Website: bh-photo
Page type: customer-info-address
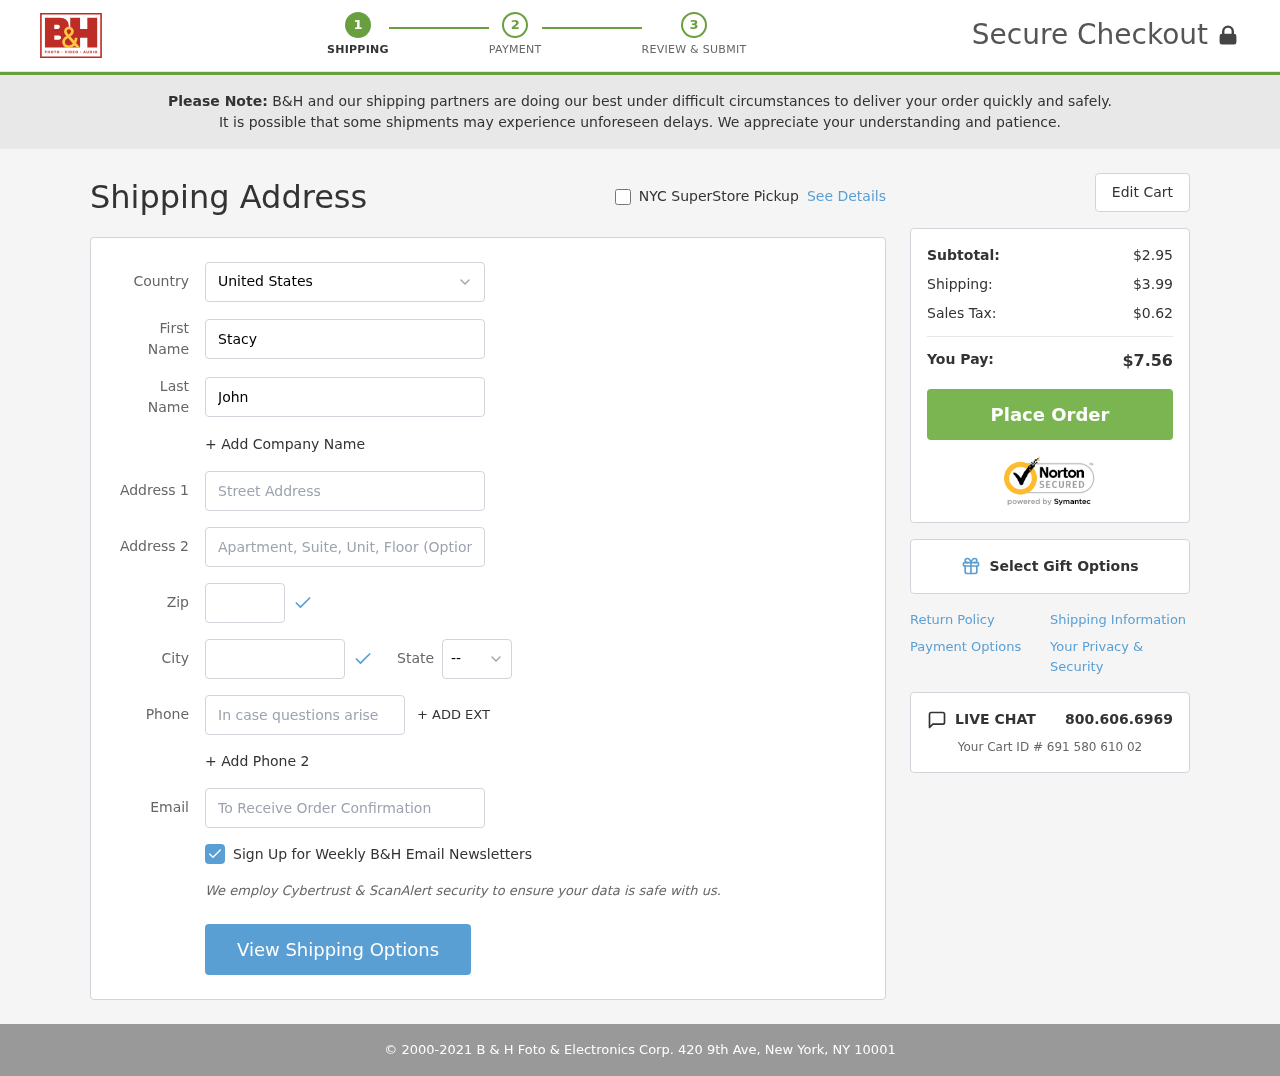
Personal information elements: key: PII_CITY
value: Port Eric
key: PII_COUNTRY
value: United States
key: PII_EMAIL
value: stacy_johnston@hotmail.com
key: PII_FIRSTNAME
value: Stacy
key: PII_LASTNAME
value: Johnston
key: PII_PHONE
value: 7535364743
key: PII_POSTCODE
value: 76464
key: PII_STATE_ABBR
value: NJ
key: PII_STREET
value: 404 Cox Prairie Apt. 972
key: PII_STREET2
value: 20719 Michael Circle Apt. 578
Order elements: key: ORDER_SUBTOTAL
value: $2.95
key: ORDER_SHIPPING_COST
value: $3.99
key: ORDER_TAX
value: $0.62
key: ORDER_TOTAL
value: $7.56
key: ORDER_ID
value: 691 580 610 02